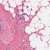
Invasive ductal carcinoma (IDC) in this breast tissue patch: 0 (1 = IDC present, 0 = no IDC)